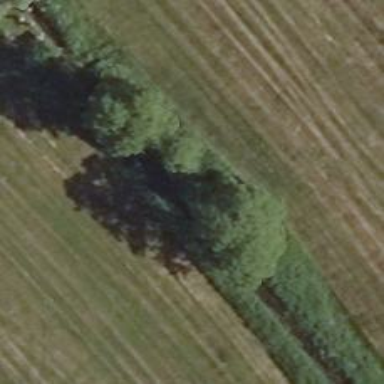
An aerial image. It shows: Row of trees in natural setting.